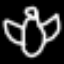
Label: angel